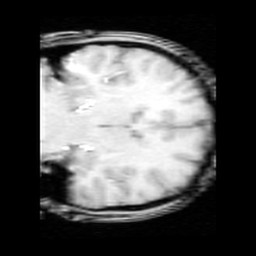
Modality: inplaneT1
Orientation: coronal
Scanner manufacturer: ge
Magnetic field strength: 3 T
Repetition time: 0.325 s
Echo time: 0.003508 s